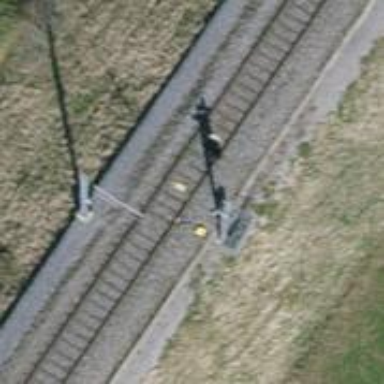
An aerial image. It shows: Railway signal.